Question: I am trying to show Thai Characters in my app PHP / MySQL, data is being inserted from a backend process to the database and Thai chars are in the Database, but are not show in the front end. PHP.
I have tried with UTF-8 encoding in the page, and Windows-874
What is the right combination for this to be shown correct in the Browser?
see image

<URL>
thanks
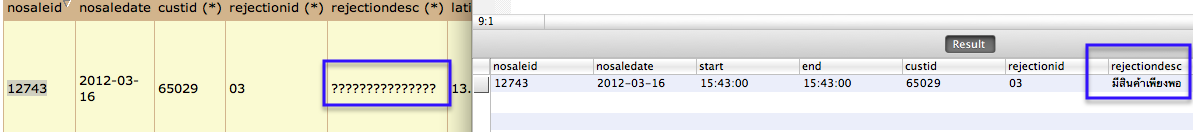
Answer: The site where you enter the text need to be utf-8 encoded and the table field.
Another thing which is often forgotten is to set
'''
mysql_set_charset('utf8');
'''
after opening the connection.
(And, of course, the frontend must be utf-8 encoded.)